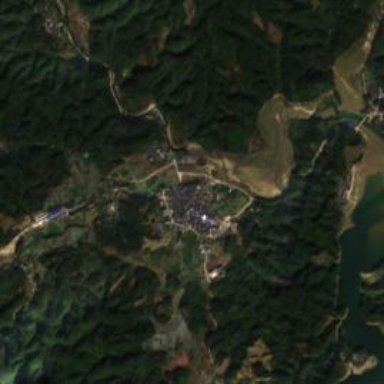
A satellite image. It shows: Ethnic township within town.